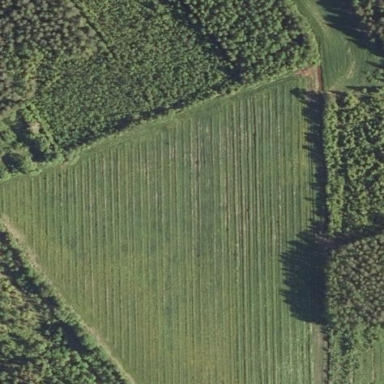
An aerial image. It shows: Orchard.